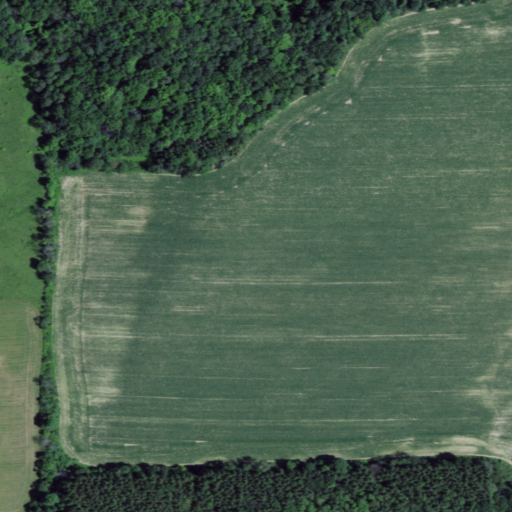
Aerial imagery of mountain in New York named Annabel Hill containing cultivated crops, deciduous forest, pasture, evergreen forest, and mixed forest